Question: I wonder how can I achieve in Bootstrap 3-row grid layout, with content row fills screen size ( and header and footer are fixed height ).
Here is an image what I am trying to achieve:

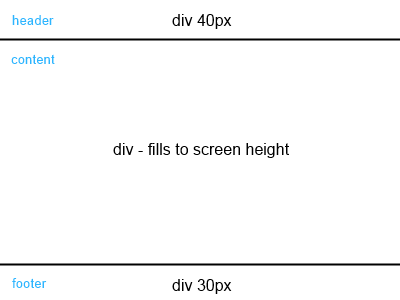
Answer: I would nest the header and footer within a content div and set this content div to 100% height with a top and bottom padding that equals the height of the header/footer.
<URL>
<URL>
<URL>
'''
html, body {
height: 100%;
}
.content {
height: 100%;
position: relative;
padding: 40px 0;
background: yellow;
}
.header {
width: 100%;
height: 40px;
position: fixed;
top: 0;
background: black;
}
.footer {
width: 100%;
height: 40px;
position: fixed;
bottom: 0;
background: black;
}
'''